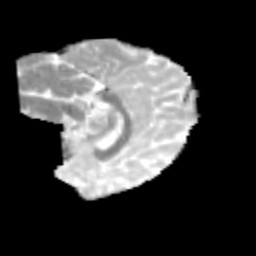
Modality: MD
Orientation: sagittal
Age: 9
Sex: female
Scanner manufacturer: siemens
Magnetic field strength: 3 T
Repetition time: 3.8 s
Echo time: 0.07 s